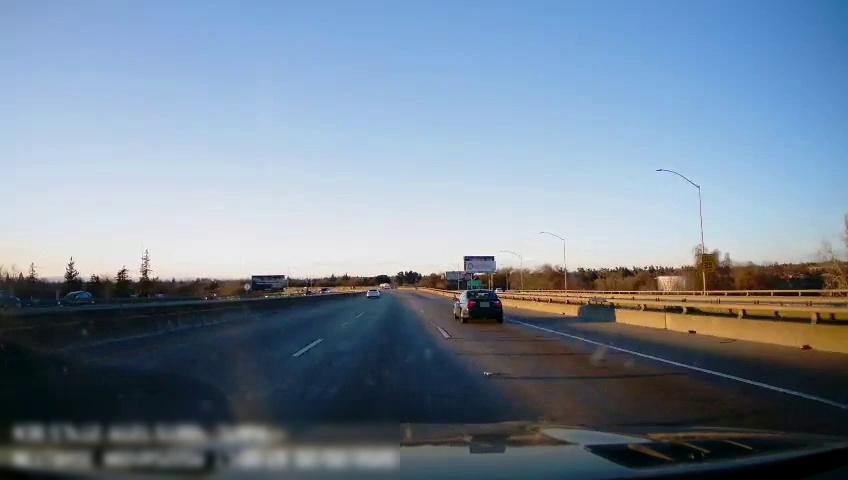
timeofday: Day
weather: Sunny
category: Drivable Space
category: Vehicles | Car
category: Vehicles | Car
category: Vehicles | Truck
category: Vehicles | Car
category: Vehicles | Car
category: Lanes | Current Lane
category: Lanes | Current Lane
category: Lanes | Alternate Lane
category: Traffic | Signs